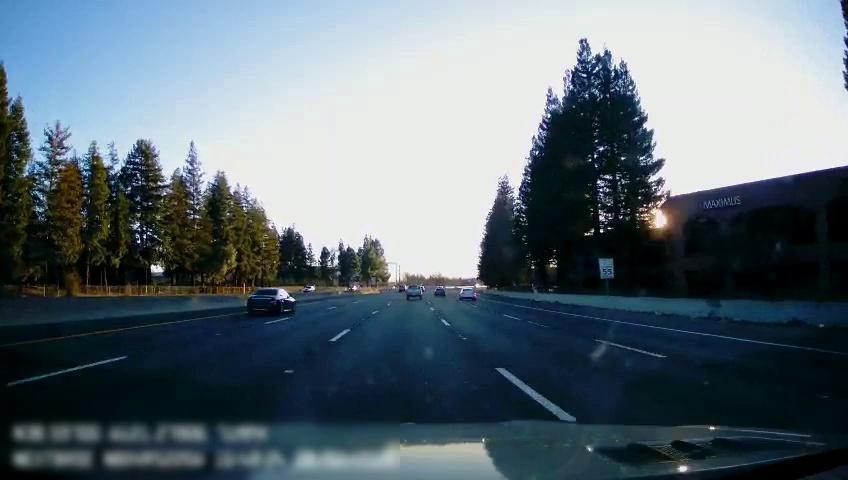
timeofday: Day
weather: Sunny
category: Drivable Space
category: Vehicles | Car
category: Vehicles | Truck
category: Vehicles | Car
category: Vehicles | Car
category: Vehicles | SUV
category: Lanes | Alternate Lane
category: Lanes | Alternate Lane
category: Lanes | Current Lane
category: Lanes | Current Lane
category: Lanes | Alternate Lane
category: Lanes | Alternate Lane
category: Traffic | Signs